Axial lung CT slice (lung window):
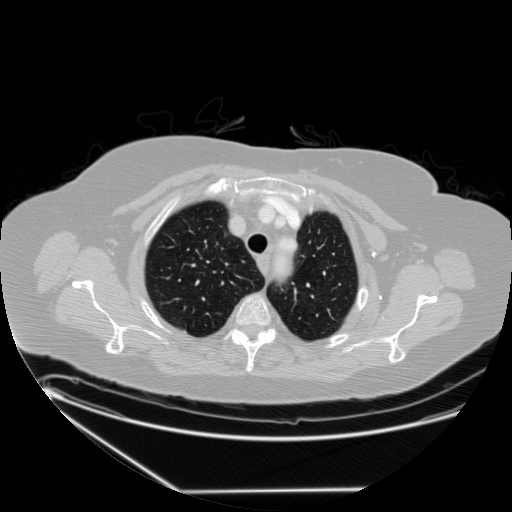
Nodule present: no